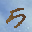
Label: 5